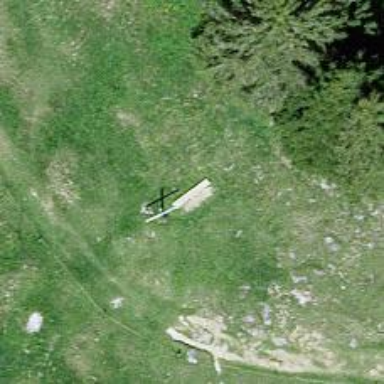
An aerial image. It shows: Bench.